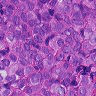
Metastatic tissue present: yes